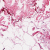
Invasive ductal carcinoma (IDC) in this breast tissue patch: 0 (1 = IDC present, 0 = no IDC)